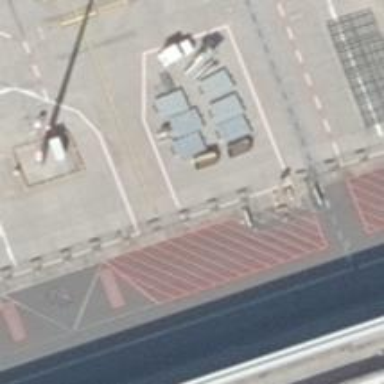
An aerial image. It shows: Parking position at the airport with concrete surface.